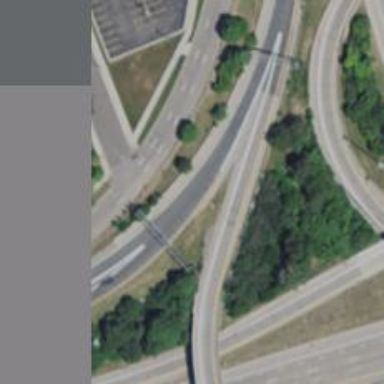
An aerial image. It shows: Motorway junction.